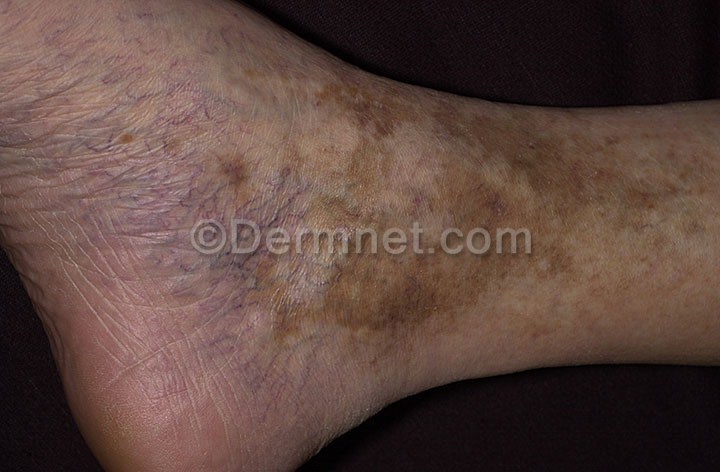
Disease: Eczema Photos